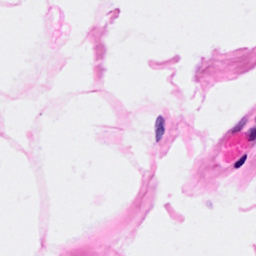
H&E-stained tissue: Breast